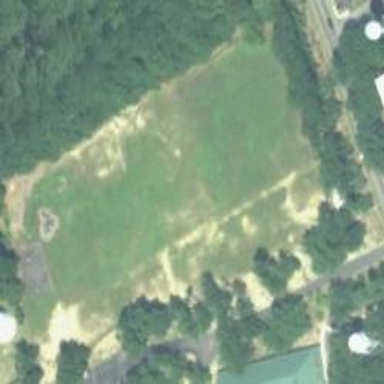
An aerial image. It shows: Recreation ground.